Field crop: maize
Growth stage: 1
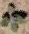
Species: chenopodium